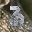
Label: 3